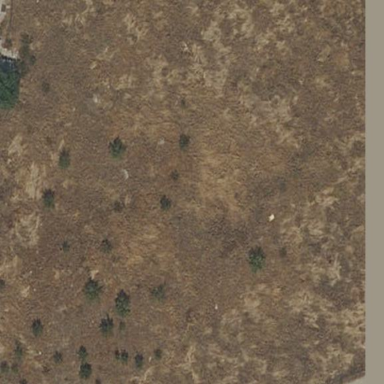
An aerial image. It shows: Fence surrounding greenfield area with natural scrub vegetation.